Aerial crown-view tile of a tropical tree (Barro Colorado Island, Panama), acquired 20250512:
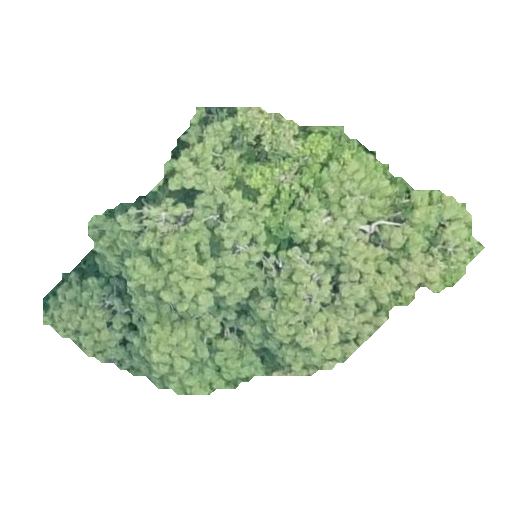
Species: Ceiba pentandra
GBIF accepted scientific name: Ceiba pentandra
Crown area: 114.802 m²